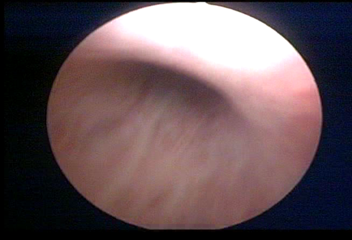
Modality: WLC
Class: Normal mucosa
Bladder cancer association: No